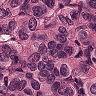
Metastatic tissue present: yes